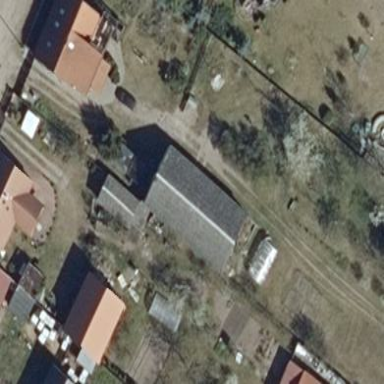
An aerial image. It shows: Service building.